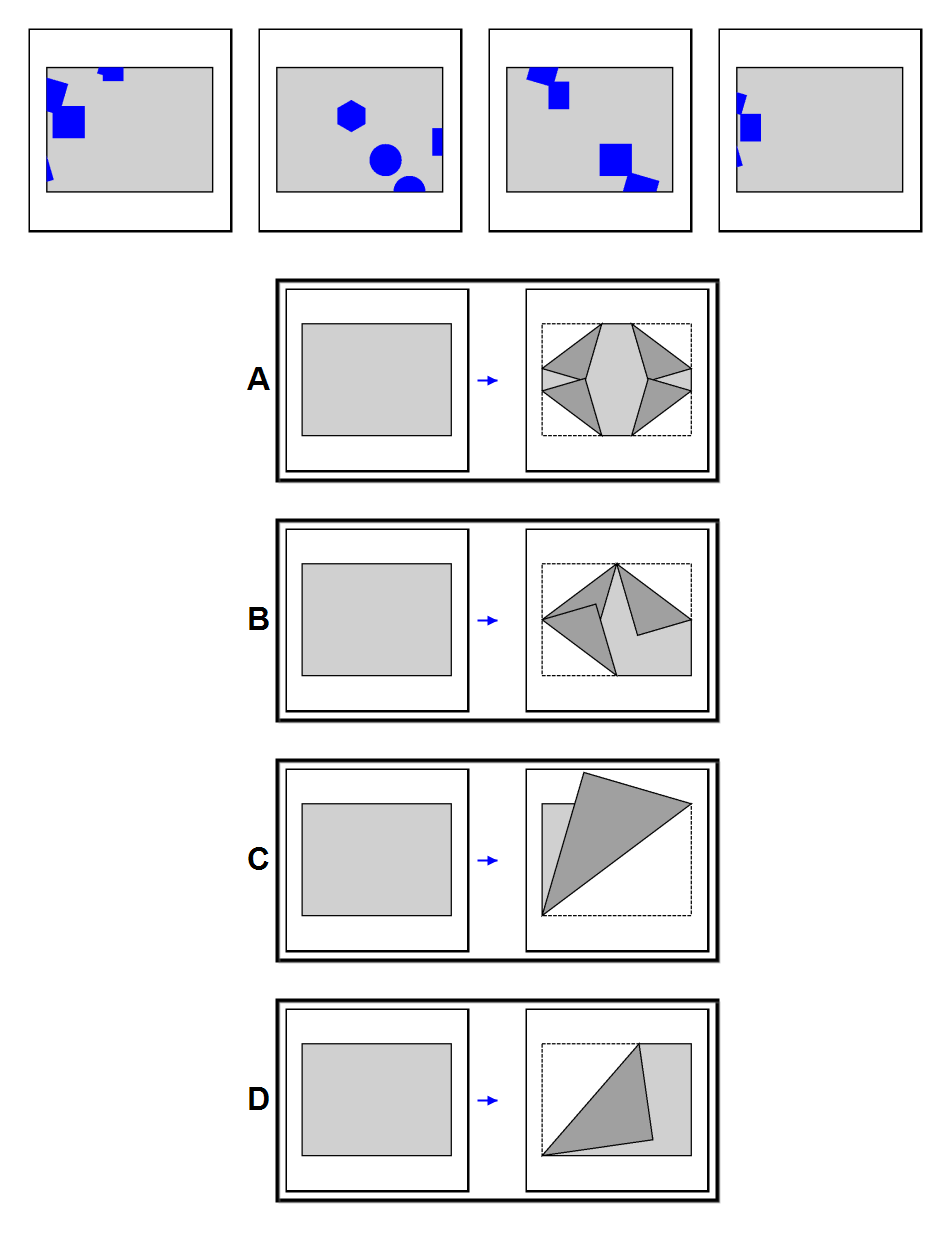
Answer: A